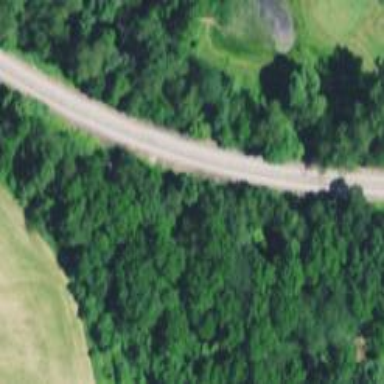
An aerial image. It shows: Culvert tunnel.